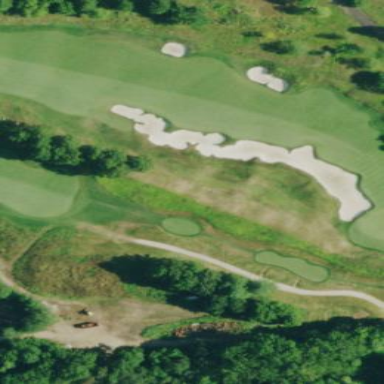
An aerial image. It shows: Golf bunker filled with sandy terrain.